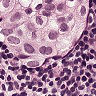
Metastatic tissue present: yes